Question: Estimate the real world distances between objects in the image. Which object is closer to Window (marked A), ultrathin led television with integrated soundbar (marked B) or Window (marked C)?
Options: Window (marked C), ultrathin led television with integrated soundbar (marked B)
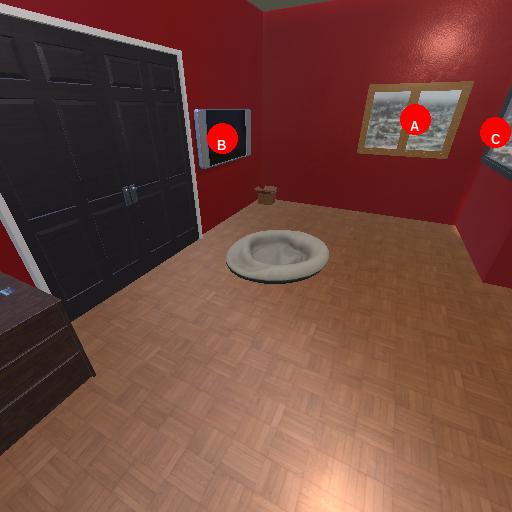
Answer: Window (marked C)